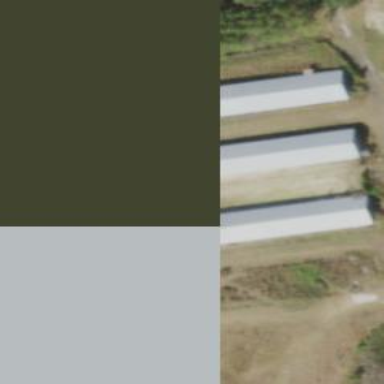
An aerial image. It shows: Poultry farmyard is depicted in the image.